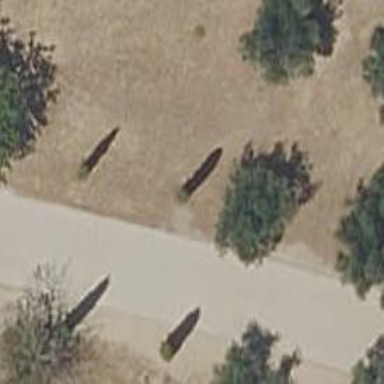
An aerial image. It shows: Row of trees with mix of evergreen leaves.